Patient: sex F, age 38
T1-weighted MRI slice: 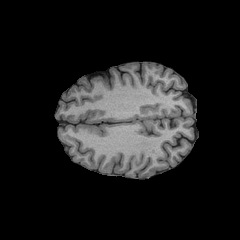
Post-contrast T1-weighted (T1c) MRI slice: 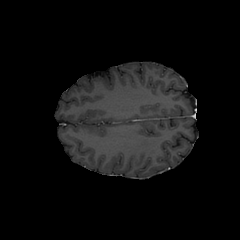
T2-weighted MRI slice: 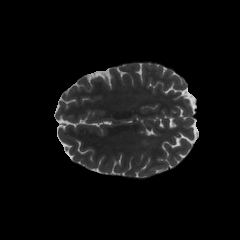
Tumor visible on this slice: no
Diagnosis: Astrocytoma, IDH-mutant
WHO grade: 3